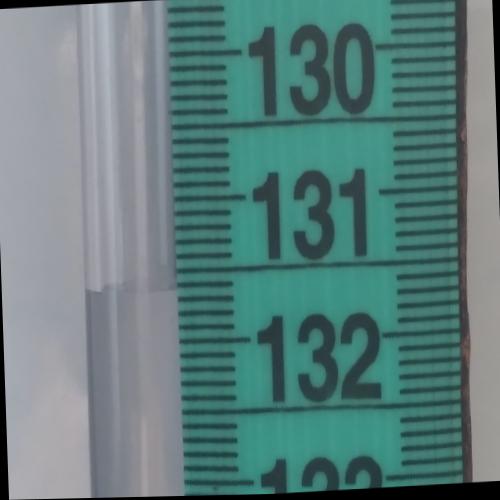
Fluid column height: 131.6 cm